Interaction volume radius: 5 \u00c5
Interaction volume height: 25 \u00c5
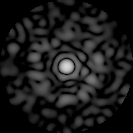
Disorder parameter: 0.8334